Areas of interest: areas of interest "Park and greenspace"
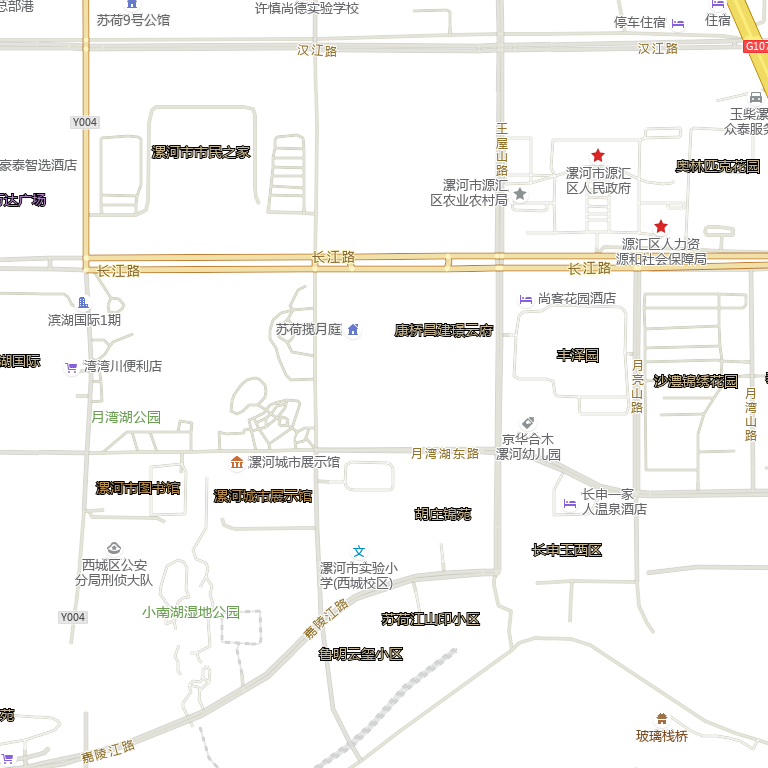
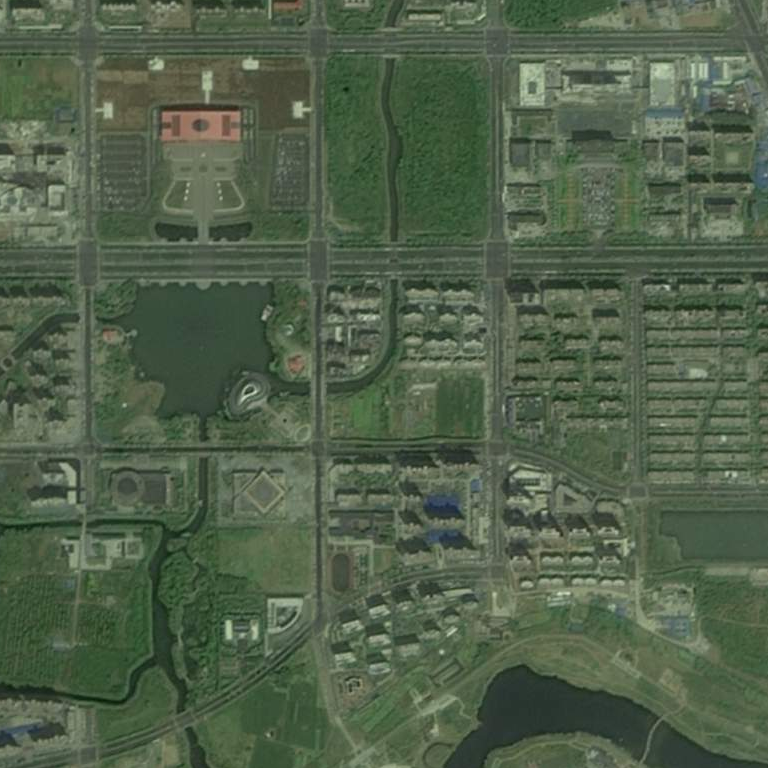